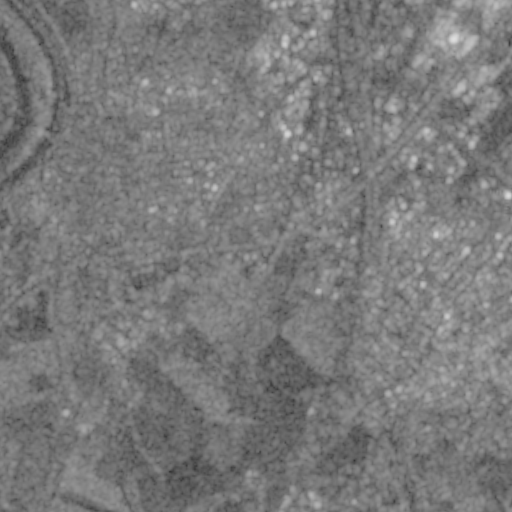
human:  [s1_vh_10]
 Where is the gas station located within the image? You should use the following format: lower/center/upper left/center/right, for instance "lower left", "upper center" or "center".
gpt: The gas station is located in the center right of the image.
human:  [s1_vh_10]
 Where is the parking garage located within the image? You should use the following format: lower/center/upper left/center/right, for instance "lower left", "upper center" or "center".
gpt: The parking garage is located in the upper right of the image.
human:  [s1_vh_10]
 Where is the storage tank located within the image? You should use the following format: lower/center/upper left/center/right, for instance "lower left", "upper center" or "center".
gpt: The storage tank is located in the upper right of the image.
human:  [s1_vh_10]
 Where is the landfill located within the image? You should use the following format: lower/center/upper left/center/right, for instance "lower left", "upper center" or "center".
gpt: There is no landfill in the image.

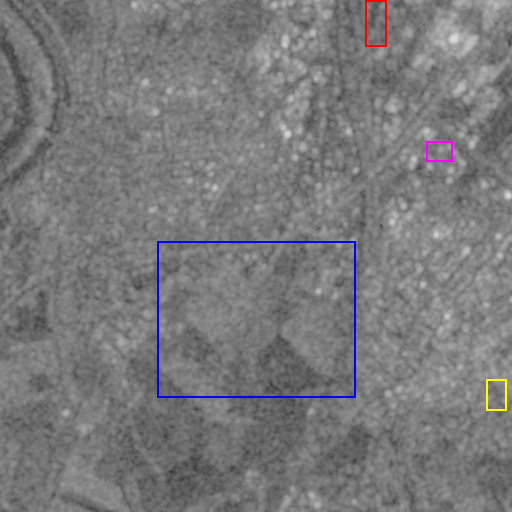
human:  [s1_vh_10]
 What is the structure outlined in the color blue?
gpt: The structure outlined in blue is a crop field.
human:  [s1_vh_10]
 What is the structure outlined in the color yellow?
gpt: The structure outlined in yellow is a park.
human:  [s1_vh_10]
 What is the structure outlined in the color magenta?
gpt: The structure outlined in magenta is a parking garage.
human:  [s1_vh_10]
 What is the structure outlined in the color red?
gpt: The structure outlined in red is a parking lot.
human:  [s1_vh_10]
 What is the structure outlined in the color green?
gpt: There is no green outline.